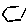
Label: hexagon